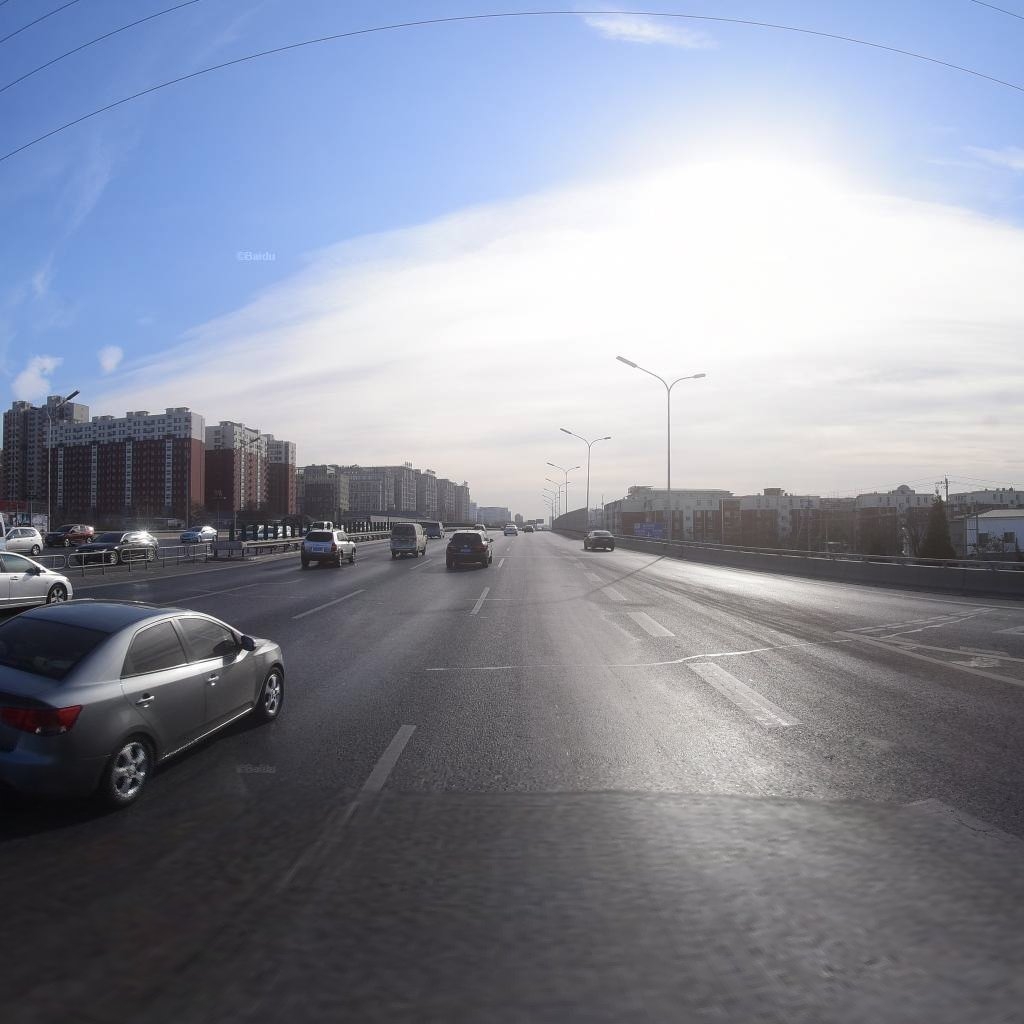
Region: Haidian
Road damage annotations: transverse patch, transverse patch